The plot shows one second of acceleration measured on a rotor kit. Determine the machine's mechanical condition. Answer with exactly one of: normal, misalignment, unbalance, looseness.
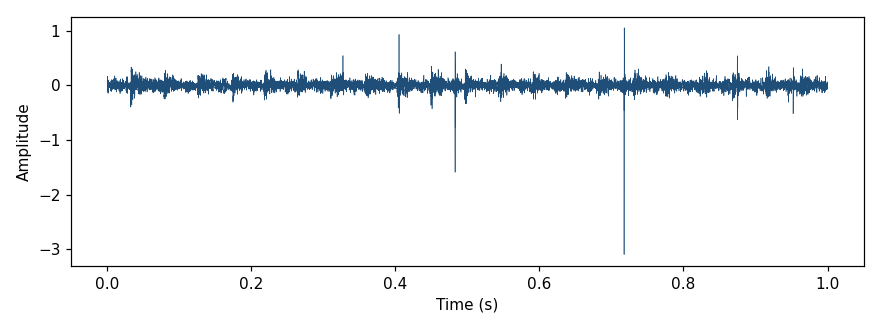
Answer: looseness